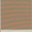
Piece: xx